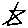
Label: star